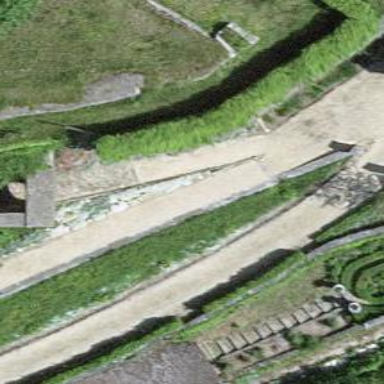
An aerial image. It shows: Retaining wall.